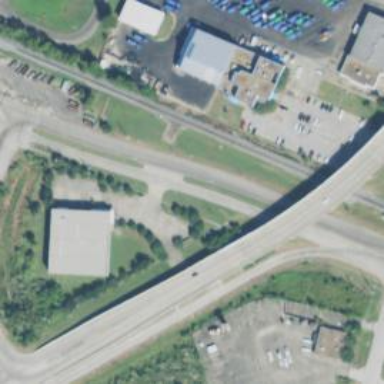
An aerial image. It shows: Secondary link road.